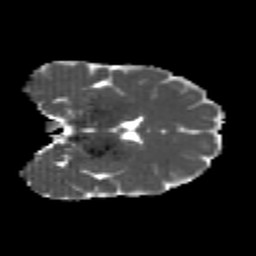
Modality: MD
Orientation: coronal
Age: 22
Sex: female
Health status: healthy
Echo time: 0.074 s